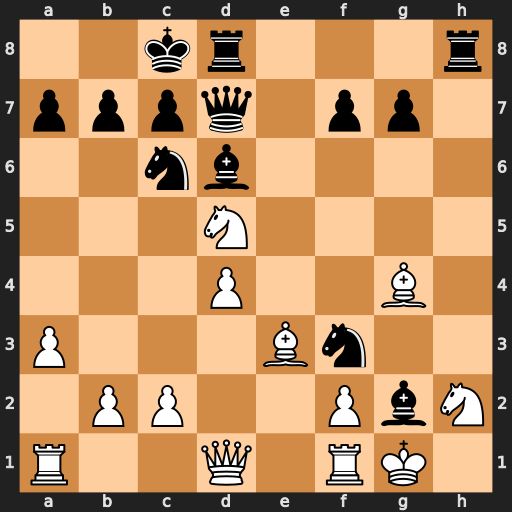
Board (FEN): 2kr3r/pppq1pp1/2nb4/3N4/3P2B1/P3Bn2/1PP2PbN/R2Q1RK1
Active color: w
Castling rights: -
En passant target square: -
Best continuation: Qxf3 Bxf3 Bxd7+ Rxd7 Nxf3